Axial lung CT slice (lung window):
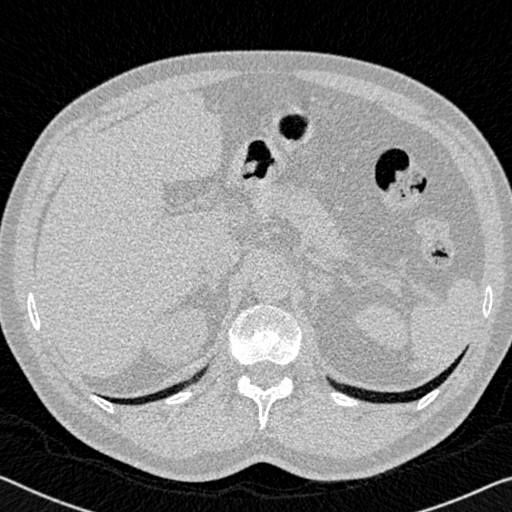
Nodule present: no